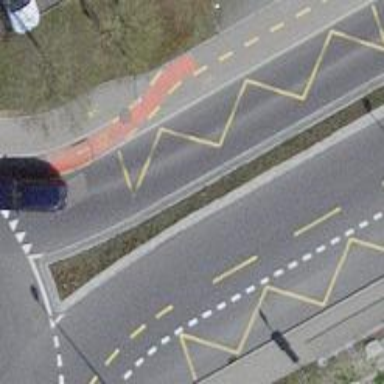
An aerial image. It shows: Bus stop with designated stop position for public transport.